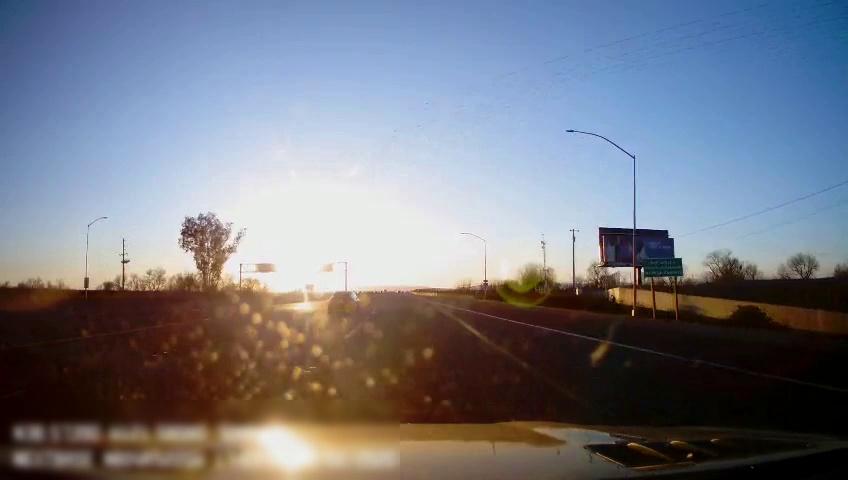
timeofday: Day
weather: Sunny
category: Drivable Space
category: Vehicles | Car
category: Lanes | Alternate Lane
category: Lanes | Current Lane
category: Lanes | Current Lane
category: Lanes | Alternate Lane
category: Traffic | Signs